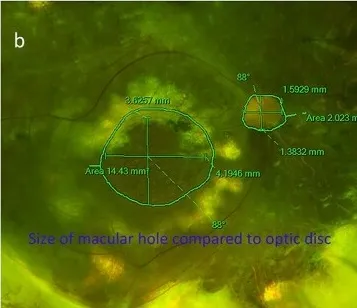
(b) Zoomed-in Optos photograph of the posterior pole demonstrating the measurements of the large macular hole as well as the measurements of the optic nerve for comparison.
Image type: medical_photograph (skin_photograph)